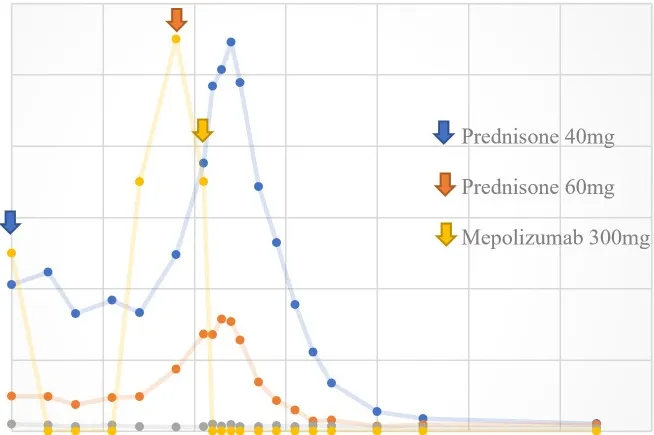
Hepatocellular liver enzymes and absolute eosinophil count. Trend of hepatocellular liver enzymes and absolute eosinophil counts following treatments with prednisone and mepolizumab in patient 1.
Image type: chart (chart)